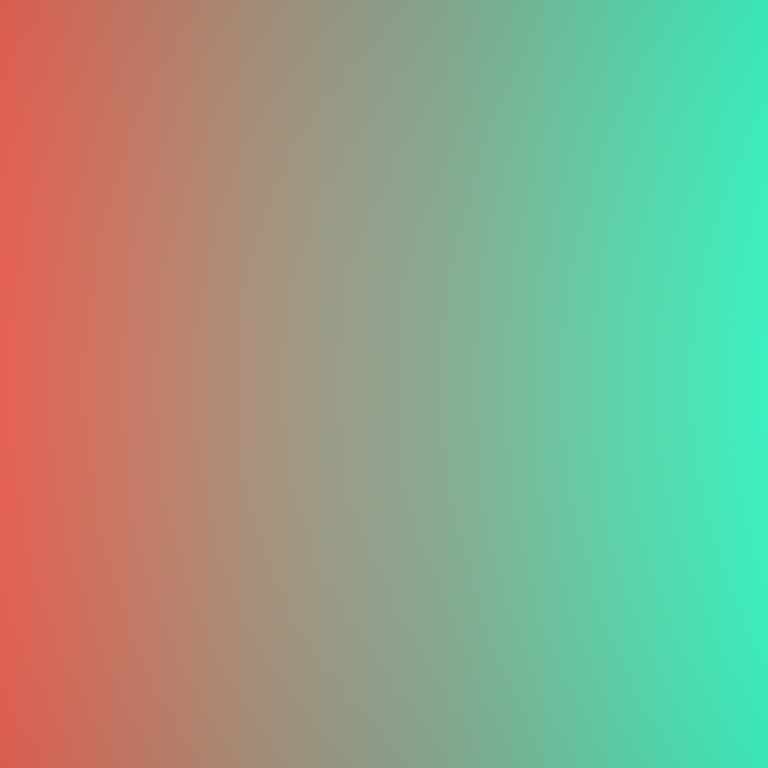
Abstract light effect, smooth gradient from warm red to cool teal, calm atmosphere, soft blend, no room, no furniture, no objects.